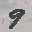
Label: 9